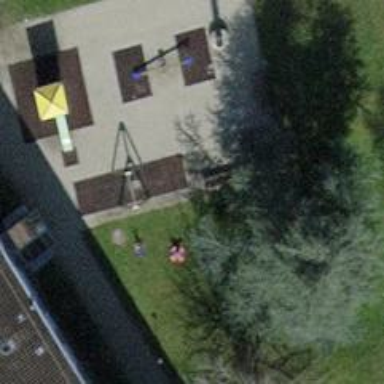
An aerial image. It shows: Playground with springy equipment.